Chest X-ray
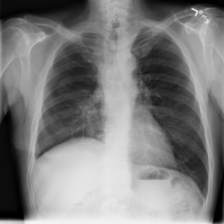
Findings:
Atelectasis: negative
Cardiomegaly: negative
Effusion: negative
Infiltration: negative
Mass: negative
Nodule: negative
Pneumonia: negative
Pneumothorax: negative
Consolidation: negative
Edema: negative
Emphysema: negative
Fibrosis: negative
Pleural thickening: negative
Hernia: negative